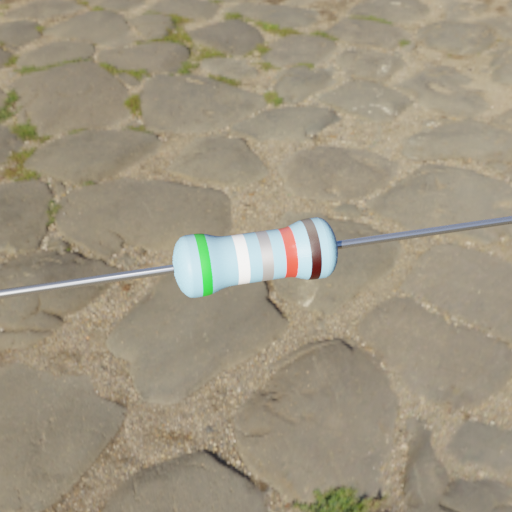
Resistor colour bands (in order): green, white, silver, red, black